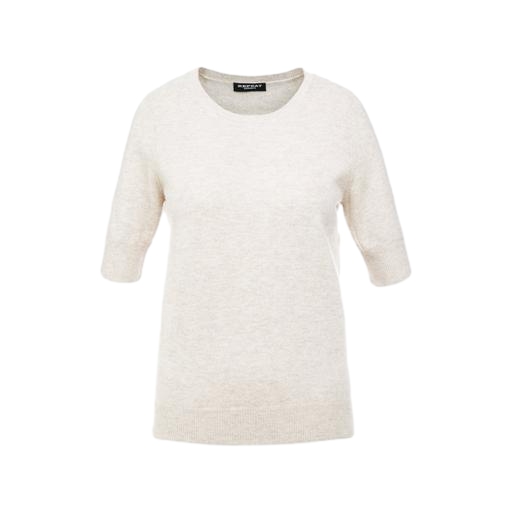
beige elbow-sleeve top, short-sleeve top only macy, beige t-shirt, white background